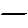
Label: line